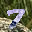
Label: 7